Field crop: maize
Growth stage: 1
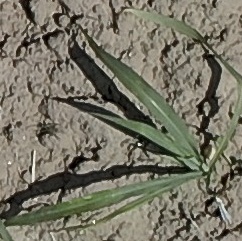
Species: sorghum